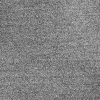
Atmospheric dust classification: dusty